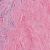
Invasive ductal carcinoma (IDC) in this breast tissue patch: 1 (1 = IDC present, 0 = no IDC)